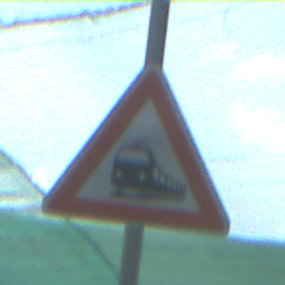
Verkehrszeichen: Bahnuebergang
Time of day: MorningAfternoon
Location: Roofed (Special)
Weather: PartlyCloudy
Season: NotSpecified
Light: Natural